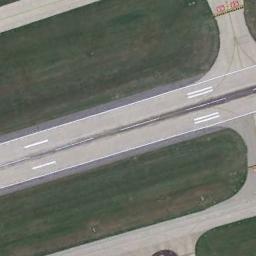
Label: runway